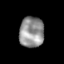
Tissue: skin
Cell type: Epithelial cells
Senescence score: 0.273
Nuclear area (px): 738
Mean DAPI intensity: 146.564